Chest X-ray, PA view. Patient: 63 years old, sex M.
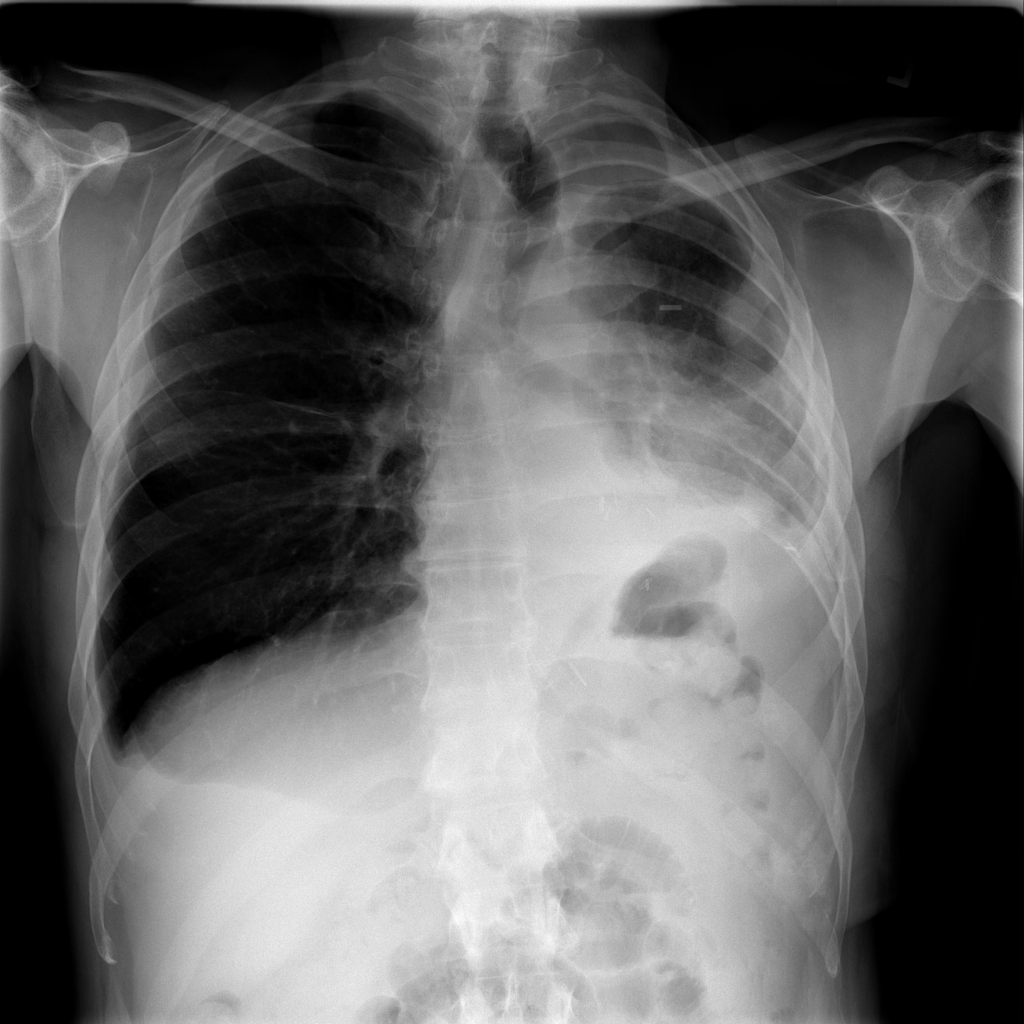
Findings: Consolidation, Pleural_Thickening